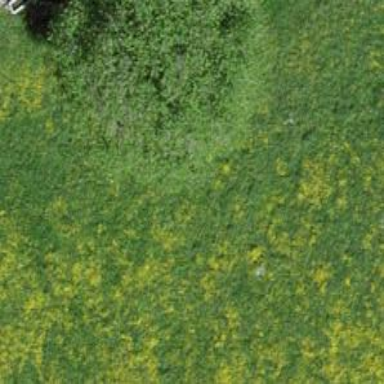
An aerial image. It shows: Grassy path.